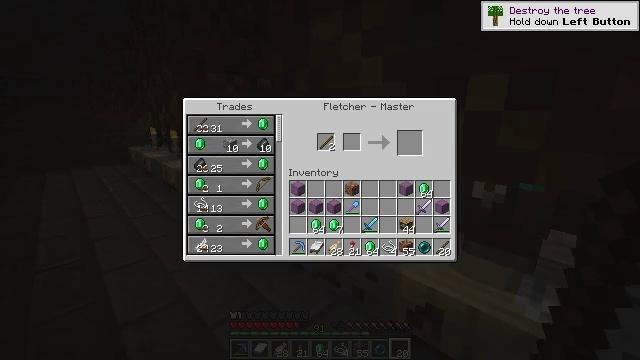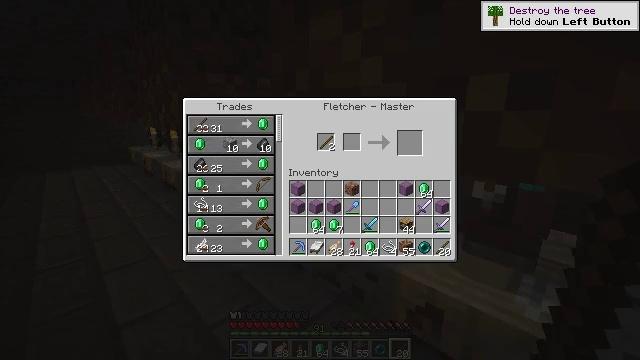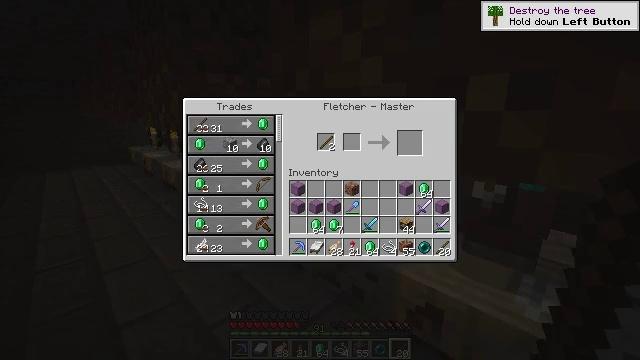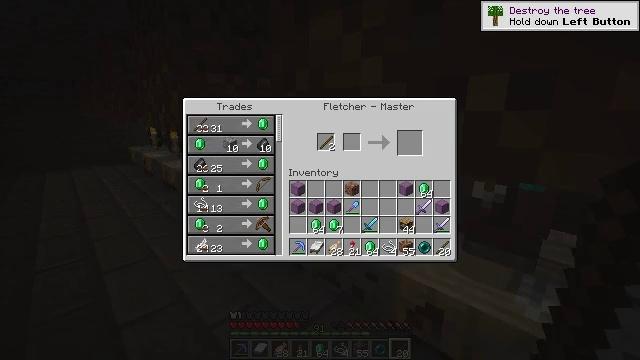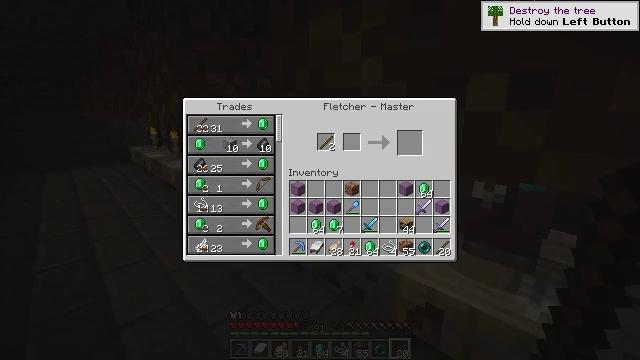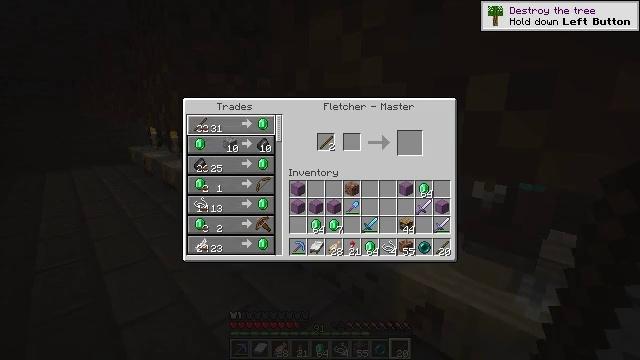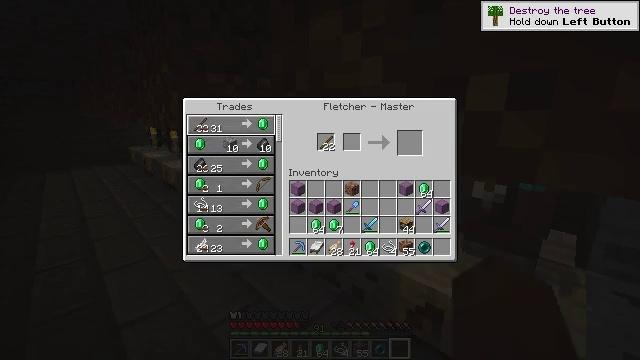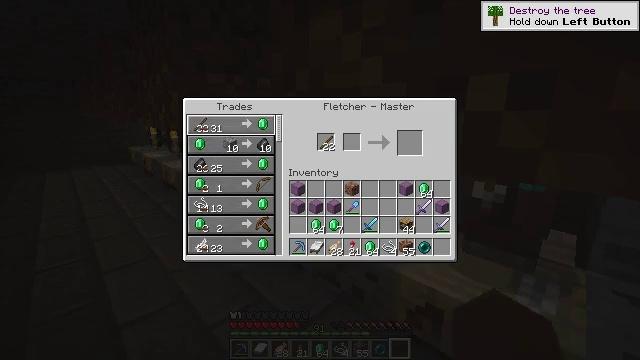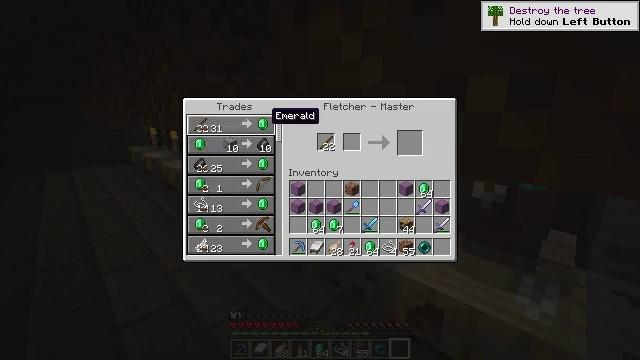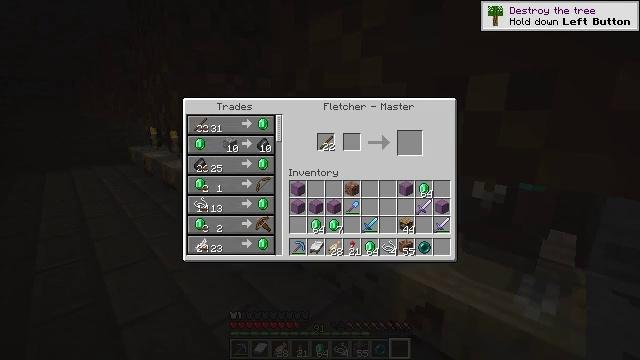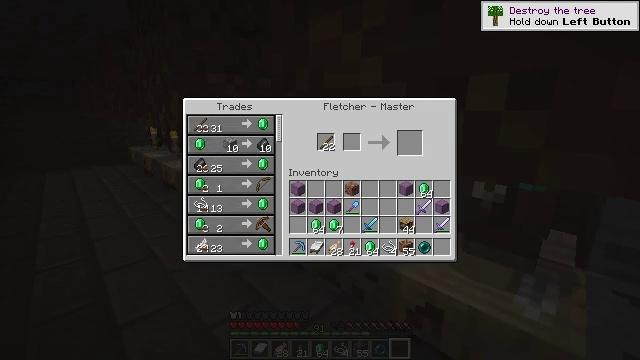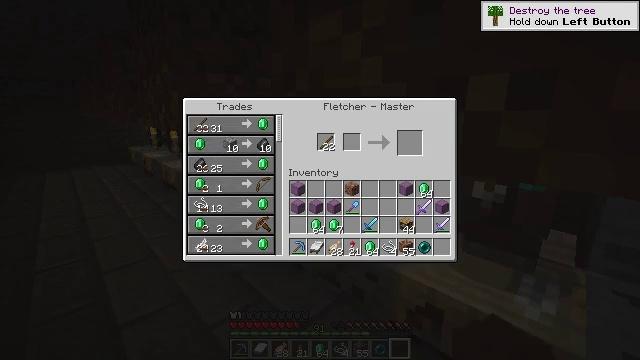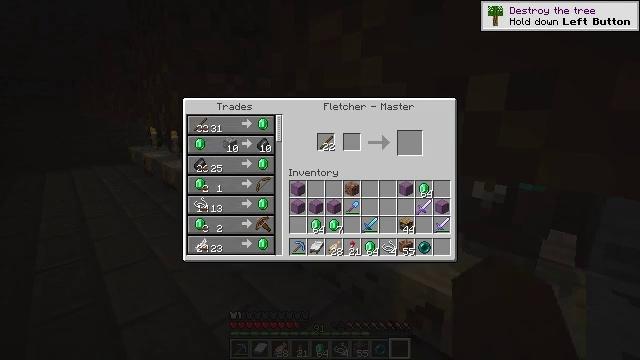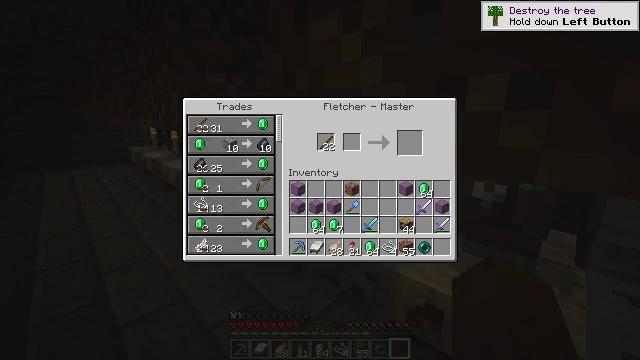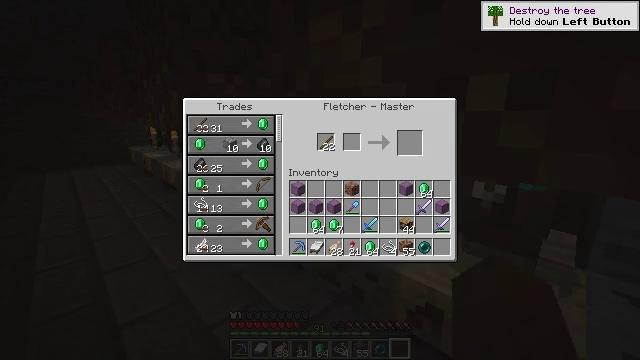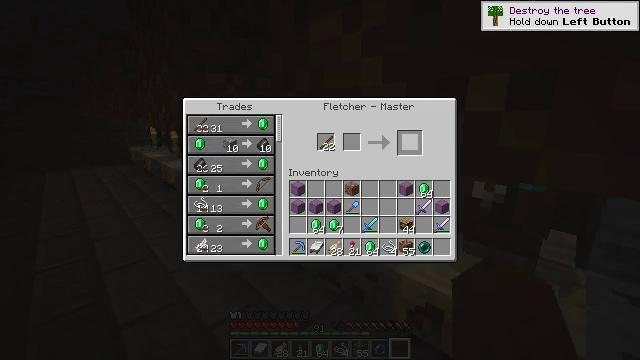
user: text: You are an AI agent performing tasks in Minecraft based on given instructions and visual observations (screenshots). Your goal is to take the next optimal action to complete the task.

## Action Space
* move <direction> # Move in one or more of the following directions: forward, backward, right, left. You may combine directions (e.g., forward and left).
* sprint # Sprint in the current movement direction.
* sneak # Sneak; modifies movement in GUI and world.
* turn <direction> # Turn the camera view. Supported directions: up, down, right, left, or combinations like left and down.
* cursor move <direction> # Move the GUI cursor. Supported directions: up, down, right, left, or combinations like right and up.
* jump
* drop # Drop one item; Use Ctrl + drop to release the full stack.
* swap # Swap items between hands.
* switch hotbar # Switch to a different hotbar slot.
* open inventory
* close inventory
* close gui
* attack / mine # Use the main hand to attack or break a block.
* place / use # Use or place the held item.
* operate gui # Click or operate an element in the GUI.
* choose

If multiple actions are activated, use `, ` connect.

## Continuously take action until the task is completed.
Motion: motion action
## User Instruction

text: Gather the shulker box for storage.
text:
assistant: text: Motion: sneak, cursor move left, open gui
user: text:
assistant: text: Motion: sneak
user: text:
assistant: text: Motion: sneak
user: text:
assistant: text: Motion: sneak
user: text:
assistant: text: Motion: sneak, cursor move right and down
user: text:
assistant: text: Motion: sneak, operate gui
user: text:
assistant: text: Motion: sneak, operate gui
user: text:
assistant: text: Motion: sneak, cursor move right
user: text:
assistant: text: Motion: sneak, cursor move right
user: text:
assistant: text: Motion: sneak, cursor move right
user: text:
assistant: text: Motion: sneak, cursor move right
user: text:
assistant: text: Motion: sneak
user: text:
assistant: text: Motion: sneak
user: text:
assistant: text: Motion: sneak, cursor move right
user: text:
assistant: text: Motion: sneak, cursor move right
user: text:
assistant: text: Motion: sneak
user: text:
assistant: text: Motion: sneak
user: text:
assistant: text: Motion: sneak
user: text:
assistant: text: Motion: sneak
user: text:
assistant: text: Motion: sneak
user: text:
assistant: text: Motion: sneak
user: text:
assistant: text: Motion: sneak
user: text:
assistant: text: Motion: close gui
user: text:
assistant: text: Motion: turn right and down, open inventory
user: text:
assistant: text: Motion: turn right and down
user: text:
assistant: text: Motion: turn right
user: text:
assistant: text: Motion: turn left and up
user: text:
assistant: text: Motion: no_op
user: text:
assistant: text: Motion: turn right
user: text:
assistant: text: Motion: turn right and down